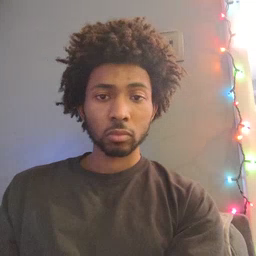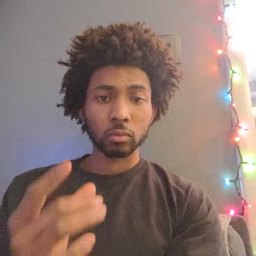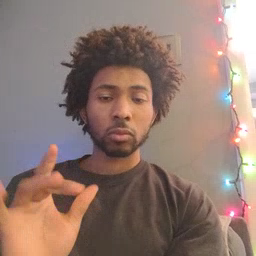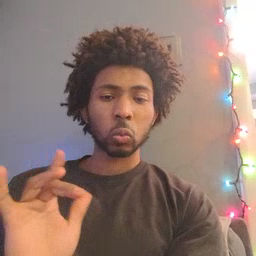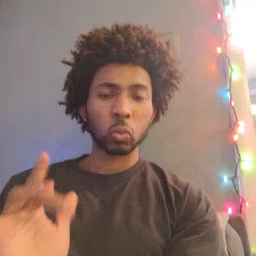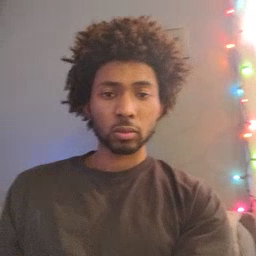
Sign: yucky